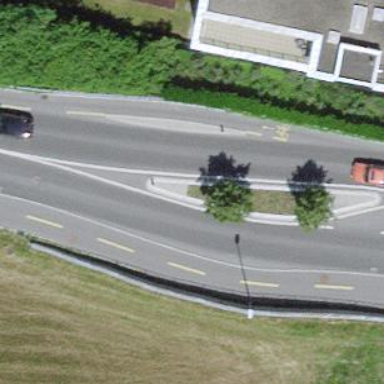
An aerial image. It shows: Traffic calming island.